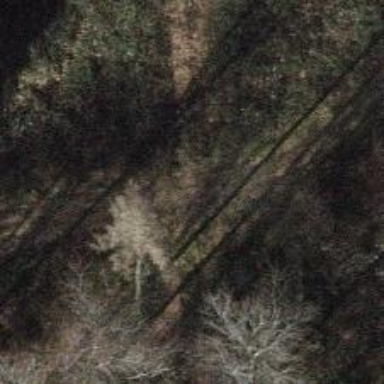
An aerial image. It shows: Path obstructed by vegetation.